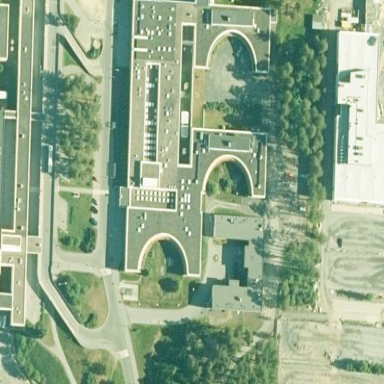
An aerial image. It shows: Hospital building.